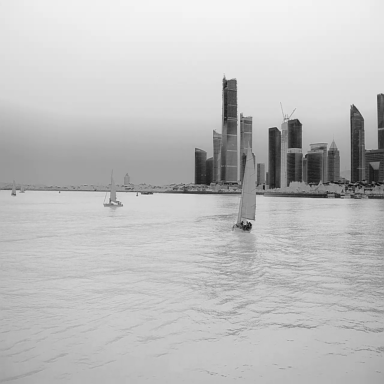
There are five objects shown in the infrared image, including four sailboats, and a container_ship.